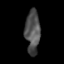
Tissue: skin
Cell type: Epithelial cells
Senescence score: 0.209
Nuclear area (px): 622
Mean DAPI intensity: 80.619